Question: I often find myself using the following construction in R:
'''
a <- c(1, rep(NA, 20))
rate <- 1.2
for (i in 2:length(a)){
a[i] <- a[i-1]*rate
}
which yields:
> a
[1] 1.000000 1.200000 1.440000 1.728000 2.073600 ...
'''
What would be a more "R-like" way of accomplishing this, avoiding the ?
It's so easy to do this in a spreadsheet!:

The following related questions won't answer my question:
<URL>
<URL>
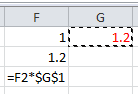
Answer: For your specific example the 'cumprod' function is one simple way to do this:
'''
a <- c(1, rep(1.2, 20) )
a <- cumprod(a)
'''
More generally if there is not a 'cum' function for your procedure, but you want that type of functionality then you can also use the 'Reduce' function:
'''
a <- c(1, rep(1.2, 20))
a <- Reduce('*', a, accumulate=TRUE)
'''
But consider that while there is a certain elegance in avoiding loops in R, from a practical standpoint the loop may be the quickest overall answer (when you include both programming and running time). Loops in R have been optimized to run reasonably fast (unless you create a really poor loop, but yours is an example of the efficient way to do things) and often if you can think of the looping approach then the time saved by vectorizing may be less than the extra time to think about how to vectorize it. Unless this is going to be done many times for very long loops, time savings may be too small to matter (see 'fortune(98)'). In the cases of very long vectors, rounding may be different between the 'for' loop and vectorized alternatives, so that issue may be of more importance than the speed.
Learning alternatives to 'for' are great for improving your knowledge/programming skills and can be great simplifiers for a lot of code, just don't feel that you always have to find an alternative to 'for'.